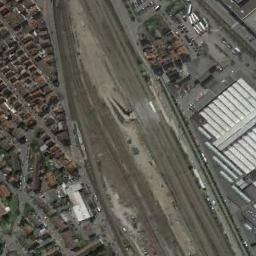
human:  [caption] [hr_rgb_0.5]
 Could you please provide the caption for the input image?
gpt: There is a row of blue buildings on one side of the railway .

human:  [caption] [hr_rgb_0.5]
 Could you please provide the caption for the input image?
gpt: The railway is next to some houses .

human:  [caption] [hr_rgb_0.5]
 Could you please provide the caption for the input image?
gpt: Several buildings of different shapes are beside the railway .

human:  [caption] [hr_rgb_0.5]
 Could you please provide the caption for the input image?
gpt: These railways go through a residential area and some white buildings are on one side of the railways .

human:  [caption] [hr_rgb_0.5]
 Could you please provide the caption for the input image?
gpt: There are many buildings beside the railway .